Question: I have a code that allows me to use an open file dialog to select a file. Once selected, the file path displays in Form3. What I'm trying to do from there is click Command_Button1 (Open) and physically open the file.
I can provide codes and JPEGs...but won't cloud this up until it is necessary :) I'm not using Common Dialog so the code is somewhat lengthy.
I looked online for a few hours yesterday and the closest I got was how to get it to open an Excel file...but this isn't Excel.
P.S. I'm new to VBA...so if this isn't as simple as a few lines of code and I'm missing the difficulty of it, please let me know. It seems like it should be a simple enough process...
Edit 1:
@mehow, Do you think it could be because the whole path name isn't displaying? I double clicked Open and nothing happened like you said
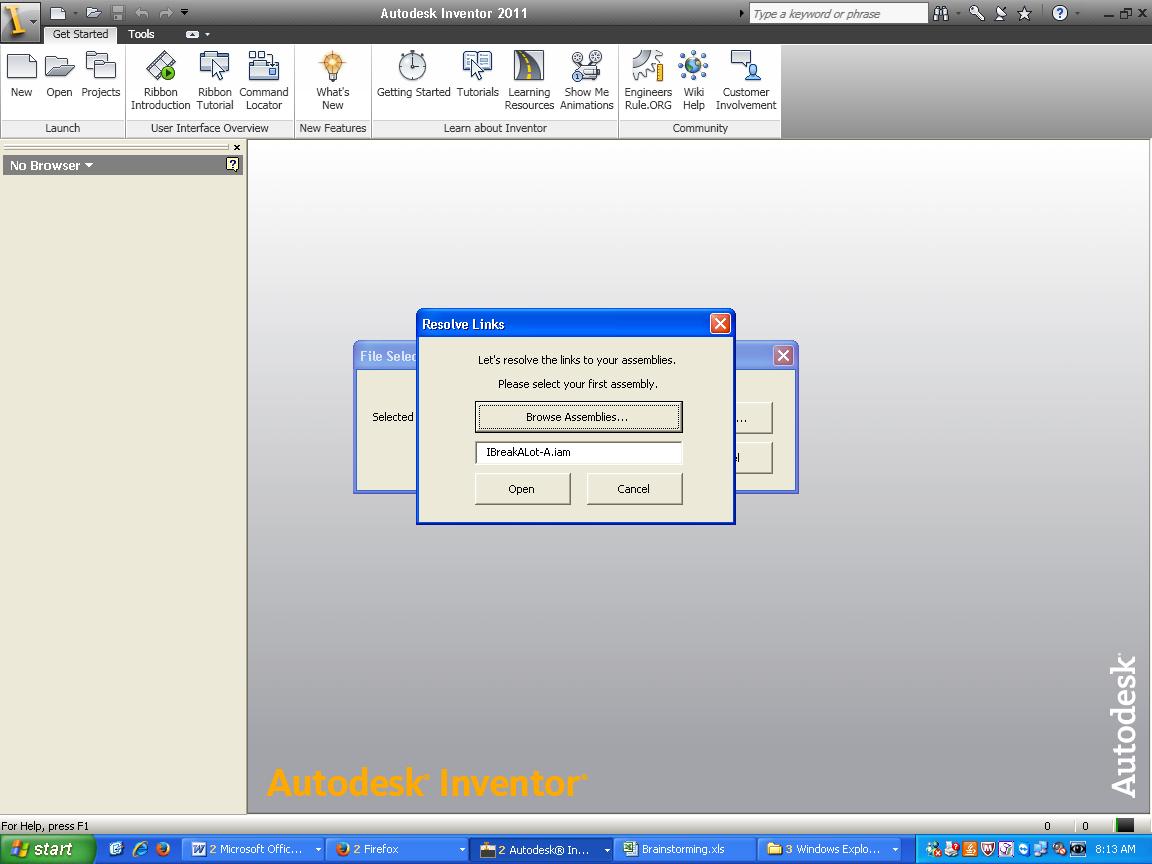
Answer: If you already know the path then..
'''
Private Sub CommandButton1_Click()
dim myPath as String
myPath = "C:
iles
ile1.exe"
Dim shell As Object
Set shell = CreateObject("Shell.Application")
shell.Open myPath
End Sub
'''